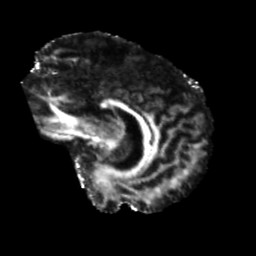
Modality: FA
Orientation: sagittal
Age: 43
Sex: male
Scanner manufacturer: siemens
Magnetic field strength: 3 T
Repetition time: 5.25 s
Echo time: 0.08 s